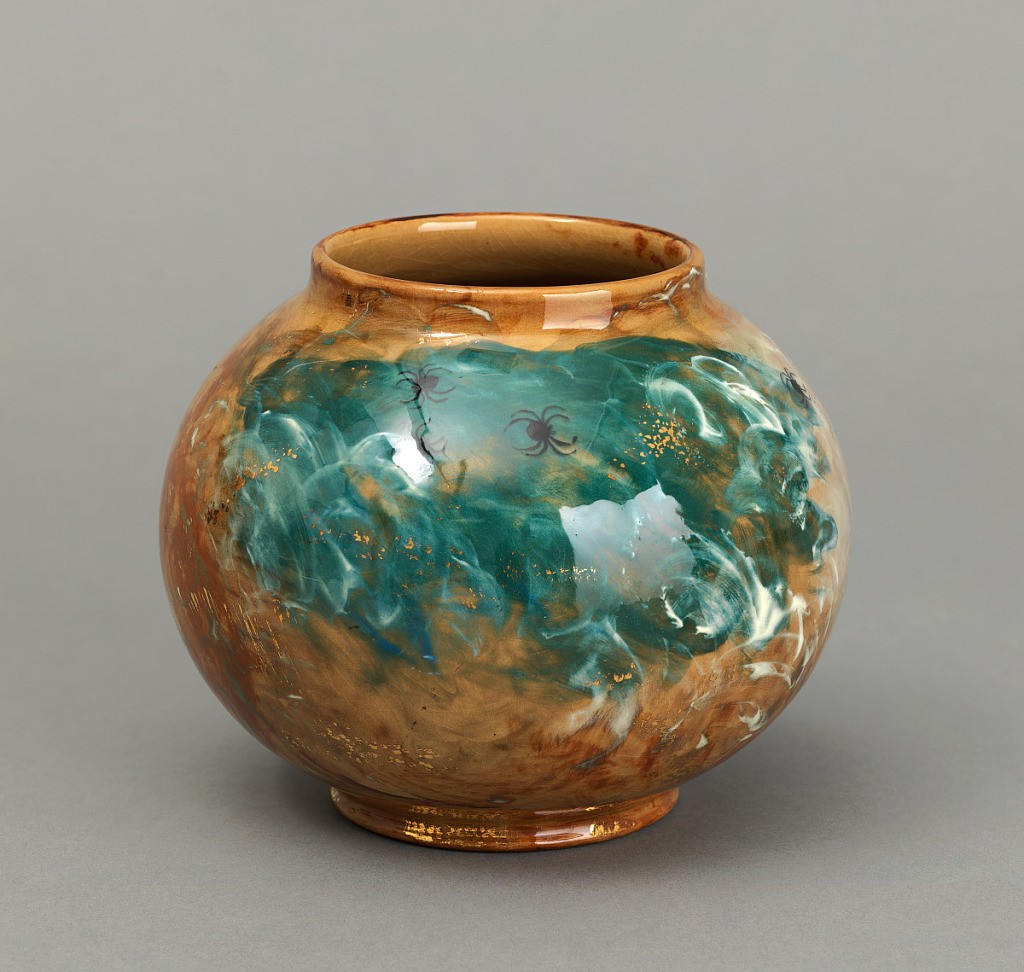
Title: Jar
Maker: Rookwood Pottery, American, 1880 - 1967
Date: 1882
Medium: earthenware
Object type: jar
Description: Ginger-colored earthenware. Globular body with short wide lip, painted with underglaze slips. Asymmetrically grouped black spiders and bats against cloudlike swirls of brown, ocher, blue-gray, cream and turquoise. Small hole drilled in bottom, stoppered with cork. Exterior, interior, and bottom: glazed; clear with fine crazing. Exterior: overglaze; gilt accents.